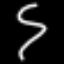
Label: squiggle